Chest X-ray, PA view. Patient: 68 years old, sex M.
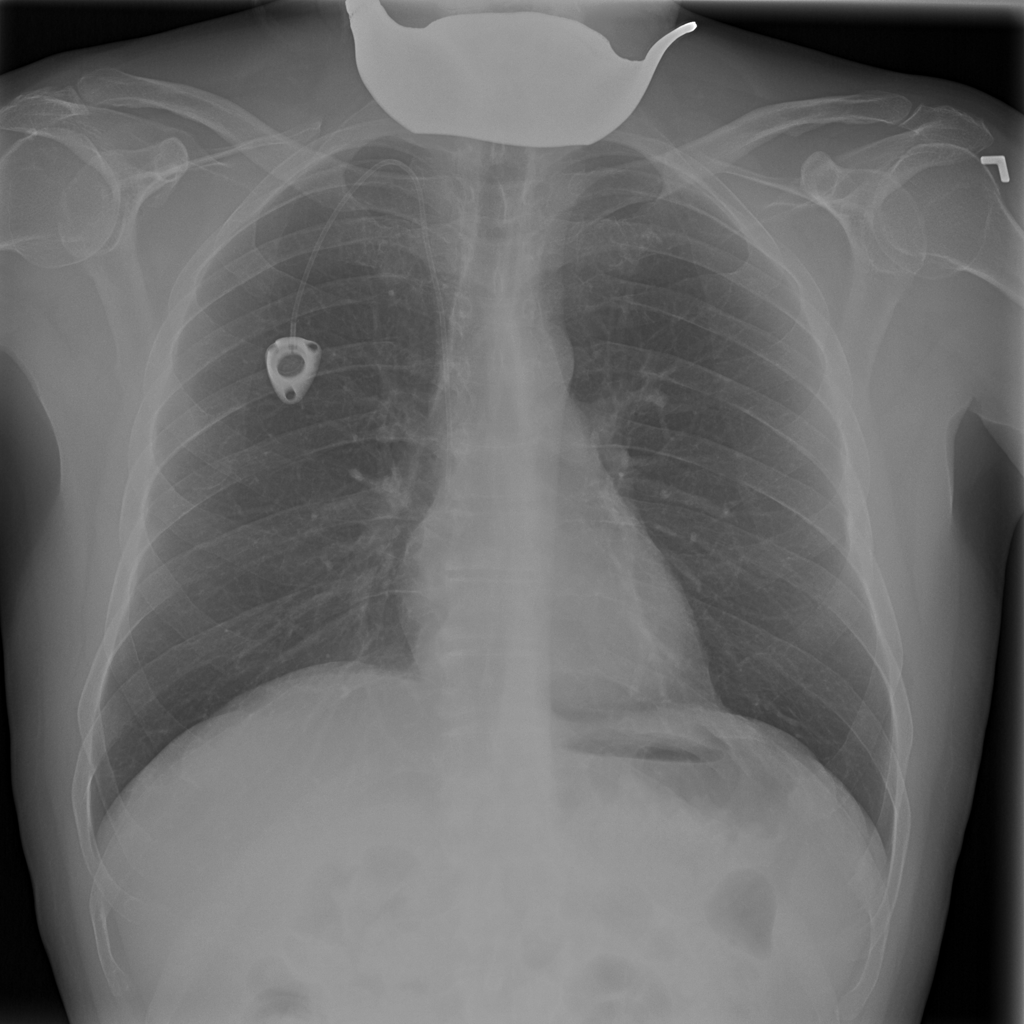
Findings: Infiltration